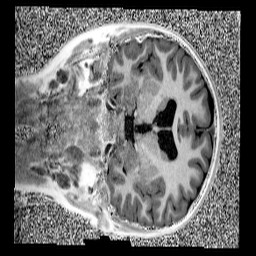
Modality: UNIT1
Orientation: coronal
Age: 9
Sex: female
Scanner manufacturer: siemens
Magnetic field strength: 3 T
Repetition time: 4 s
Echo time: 0.00299 s